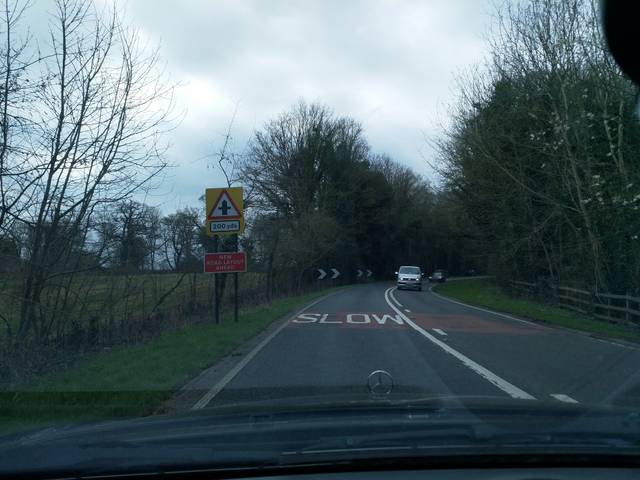
Region: United Kingdom
Coordinates: 52.34, -1.516